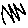
Label: zigzag